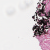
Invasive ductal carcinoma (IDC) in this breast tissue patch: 0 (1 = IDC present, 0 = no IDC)